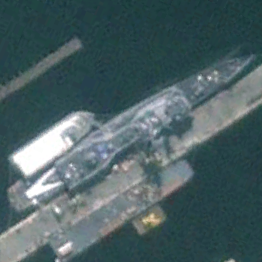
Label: cruiser